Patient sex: F
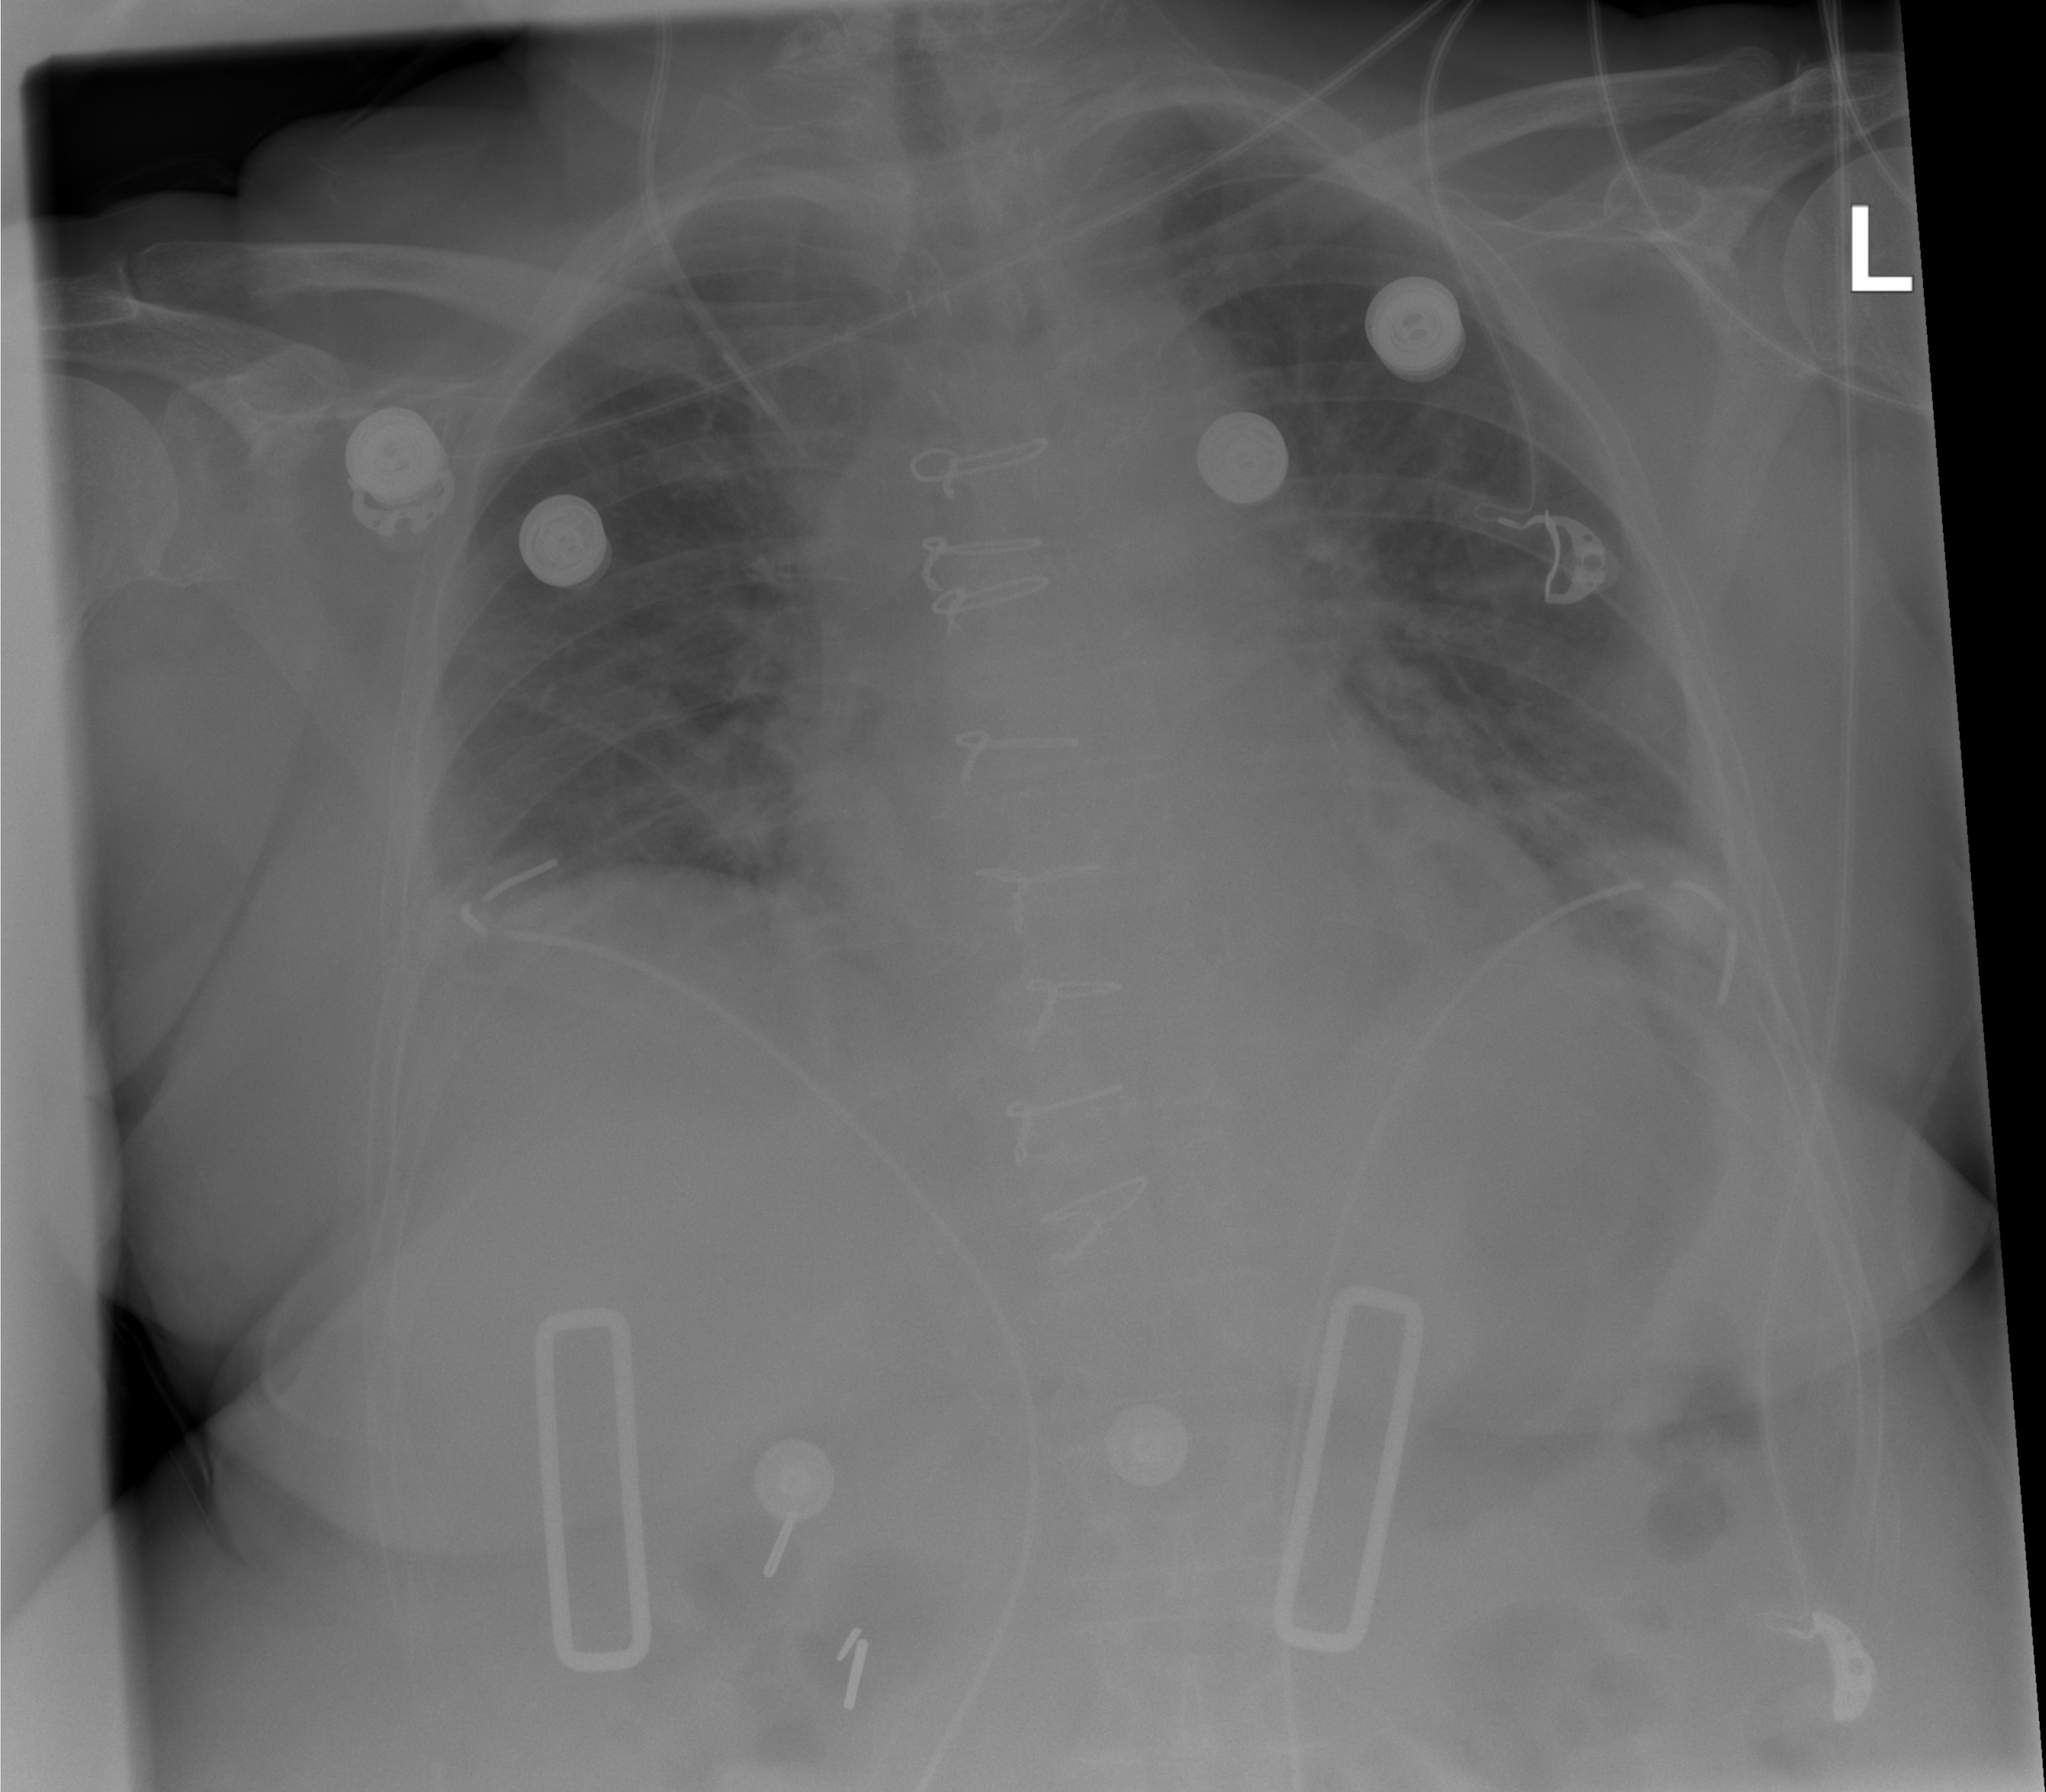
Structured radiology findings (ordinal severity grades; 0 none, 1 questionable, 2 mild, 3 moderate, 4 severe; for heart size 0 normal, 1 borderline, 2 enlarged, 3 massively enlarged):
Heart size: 0
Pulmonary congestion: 1
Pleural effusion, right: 0
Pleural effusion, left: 1
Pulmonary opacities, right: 1
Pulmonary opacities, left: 1
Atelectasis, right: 2
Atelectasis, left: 2